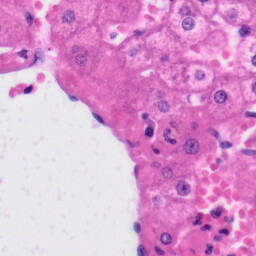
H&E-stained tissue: Liver